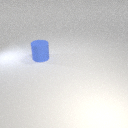
large blue rubber cylinder